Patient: sex M, age 43
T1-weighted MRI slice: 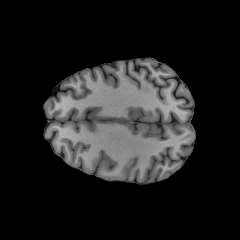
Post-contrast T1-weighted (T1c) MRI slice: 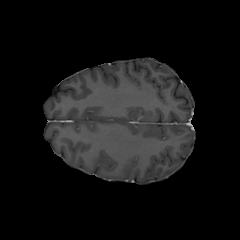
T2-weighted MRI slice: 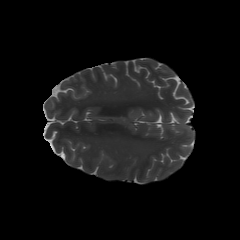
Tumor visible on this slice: no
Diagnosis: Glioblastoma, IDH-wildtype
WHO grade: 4